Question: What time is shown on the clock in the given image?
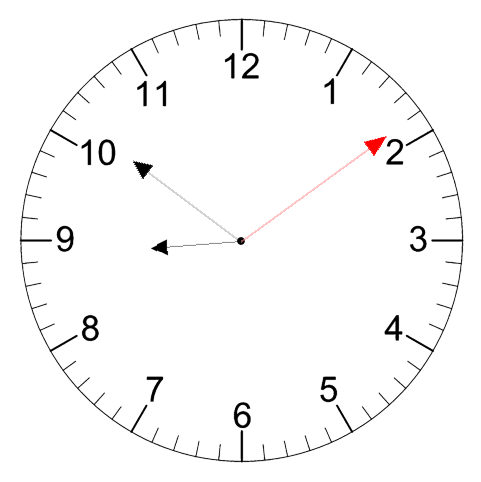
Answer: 08:51:09